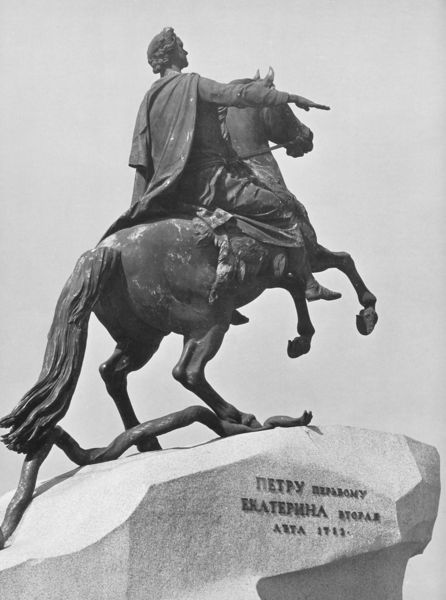
Titel: Reiterstandbild Peter des Großen
Künstler: Etienne-Maurice Falconet
Standort: St. Petersburg (EU - Russland)
Schlagwörter: hand, held, weiß, schwarz, stein, ast, gewand, mantel, pferd, reiter, skulptur, statue, huf, hufe, reiten, fels, kaiser, inschrift, bronze, zeigen, foto, fotografie, eisen, denkmal, rückenfigur, schwarz weiß, text, schlange, herrscher, lorbeer, sieg, hufen, ross, griechisch, macht, guss, gruß, reiterstatue, reiterstandbild, russisch, latein, cäsar, petri, imperator, ruhm, aufscheuen, repoussoirfigur, reitet, ave, 1712, heorisch